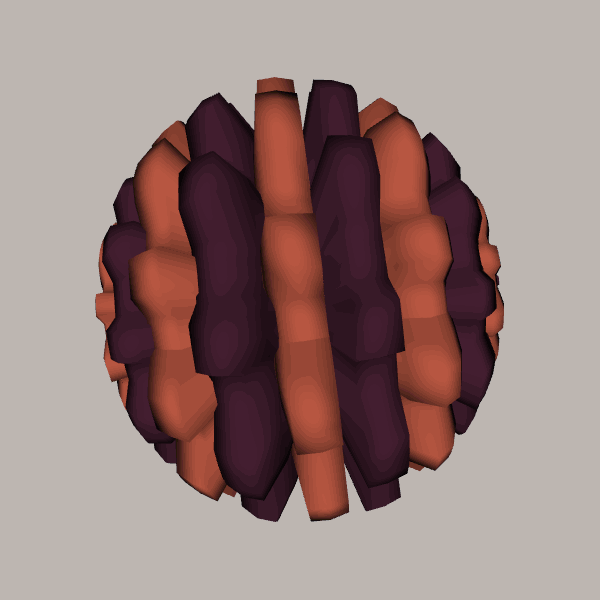
Background: light